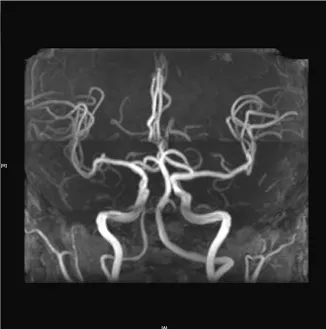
(B) 3D-TOF-MRA shows no abnormalities.
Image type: radiology (mri)